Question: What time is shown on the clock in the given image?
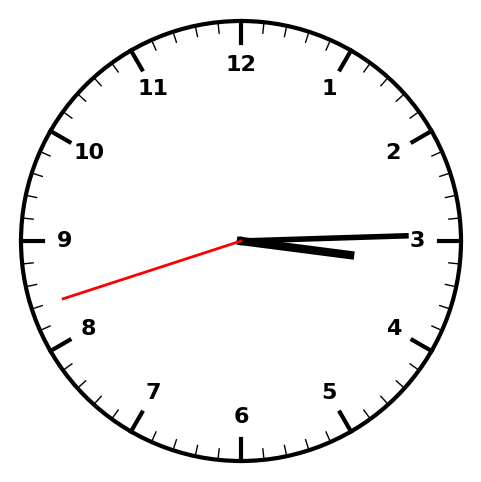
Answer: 03:14:42